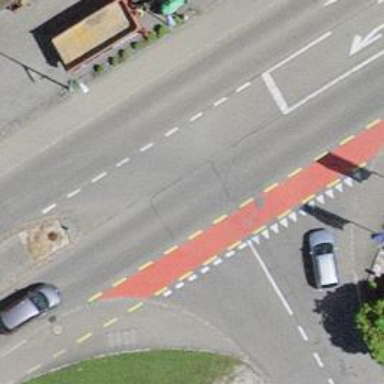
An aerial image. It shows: Uncontrolled crossing with surface markings.